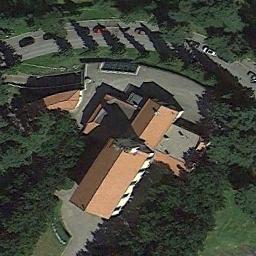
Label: church